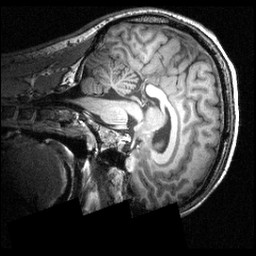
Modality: T1w
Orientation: sagittal
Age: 22
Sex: male
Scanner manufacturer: siemens
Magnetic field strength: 3.951 T
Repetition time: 1.5 s
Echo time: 0.00335 s